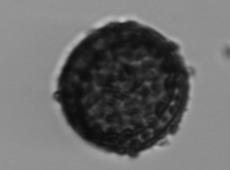
Label: Coscinodiscus